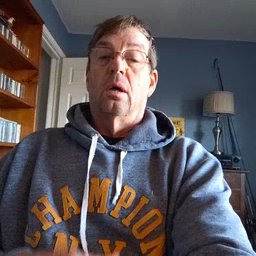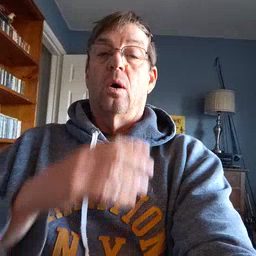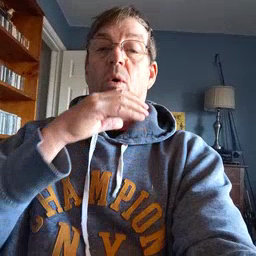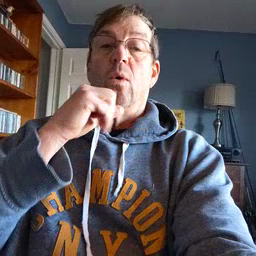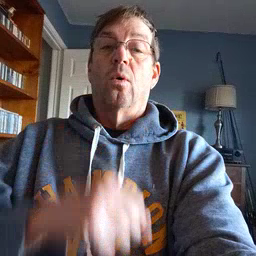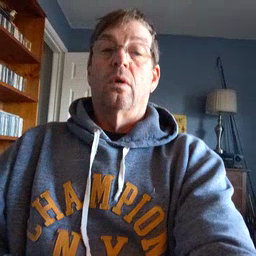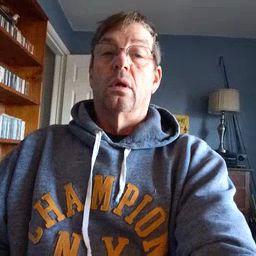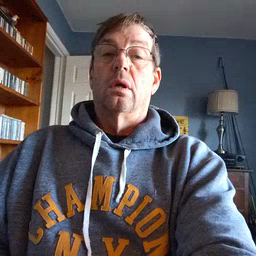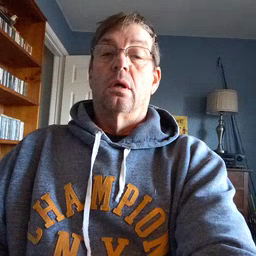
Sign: old